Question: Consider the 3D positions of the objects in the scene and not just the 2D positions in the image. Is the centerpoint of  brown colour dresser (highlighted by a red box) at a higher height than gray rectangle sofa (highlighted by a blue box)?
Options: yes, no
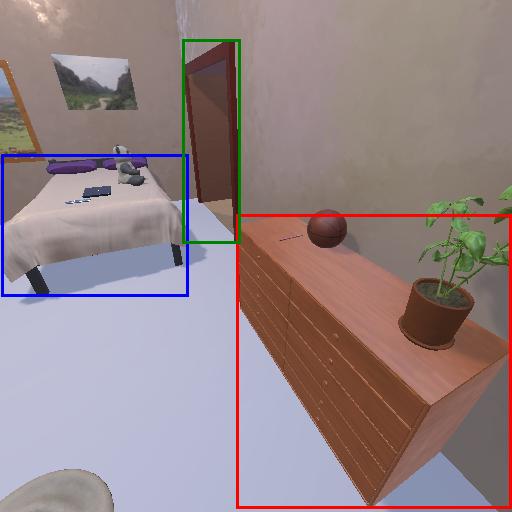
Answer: yes